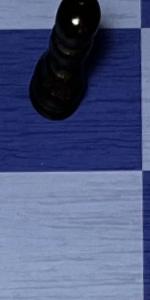
Label: Empty